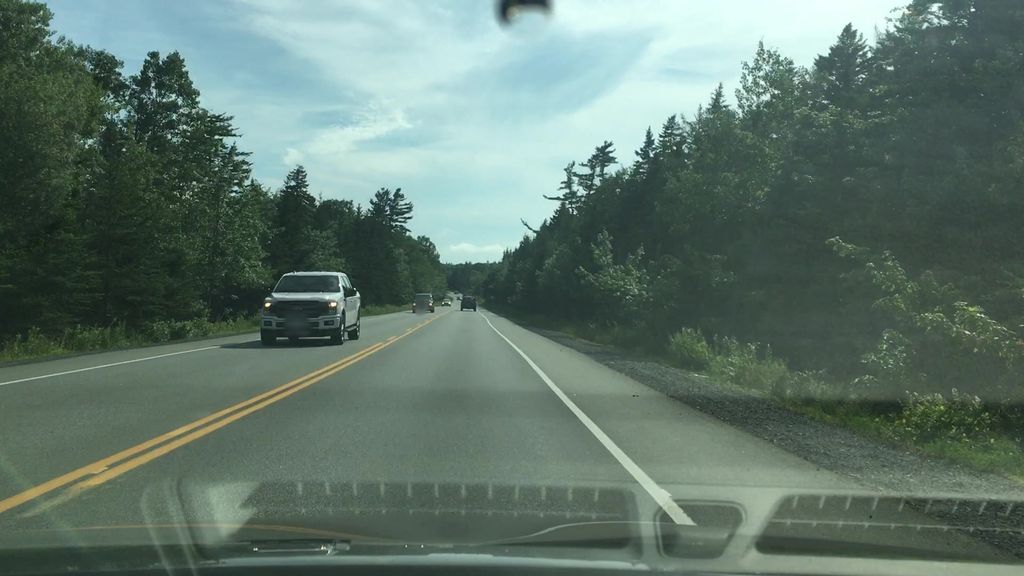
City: halifax